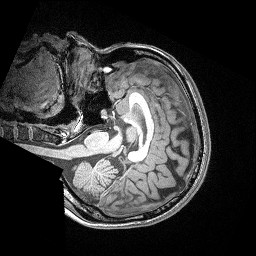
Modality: T1w
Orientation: axial
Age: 22
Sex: female
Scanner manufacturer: siemens
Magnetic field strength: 3 T
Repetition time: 2.4 s
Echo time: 0.03 s